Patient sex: M
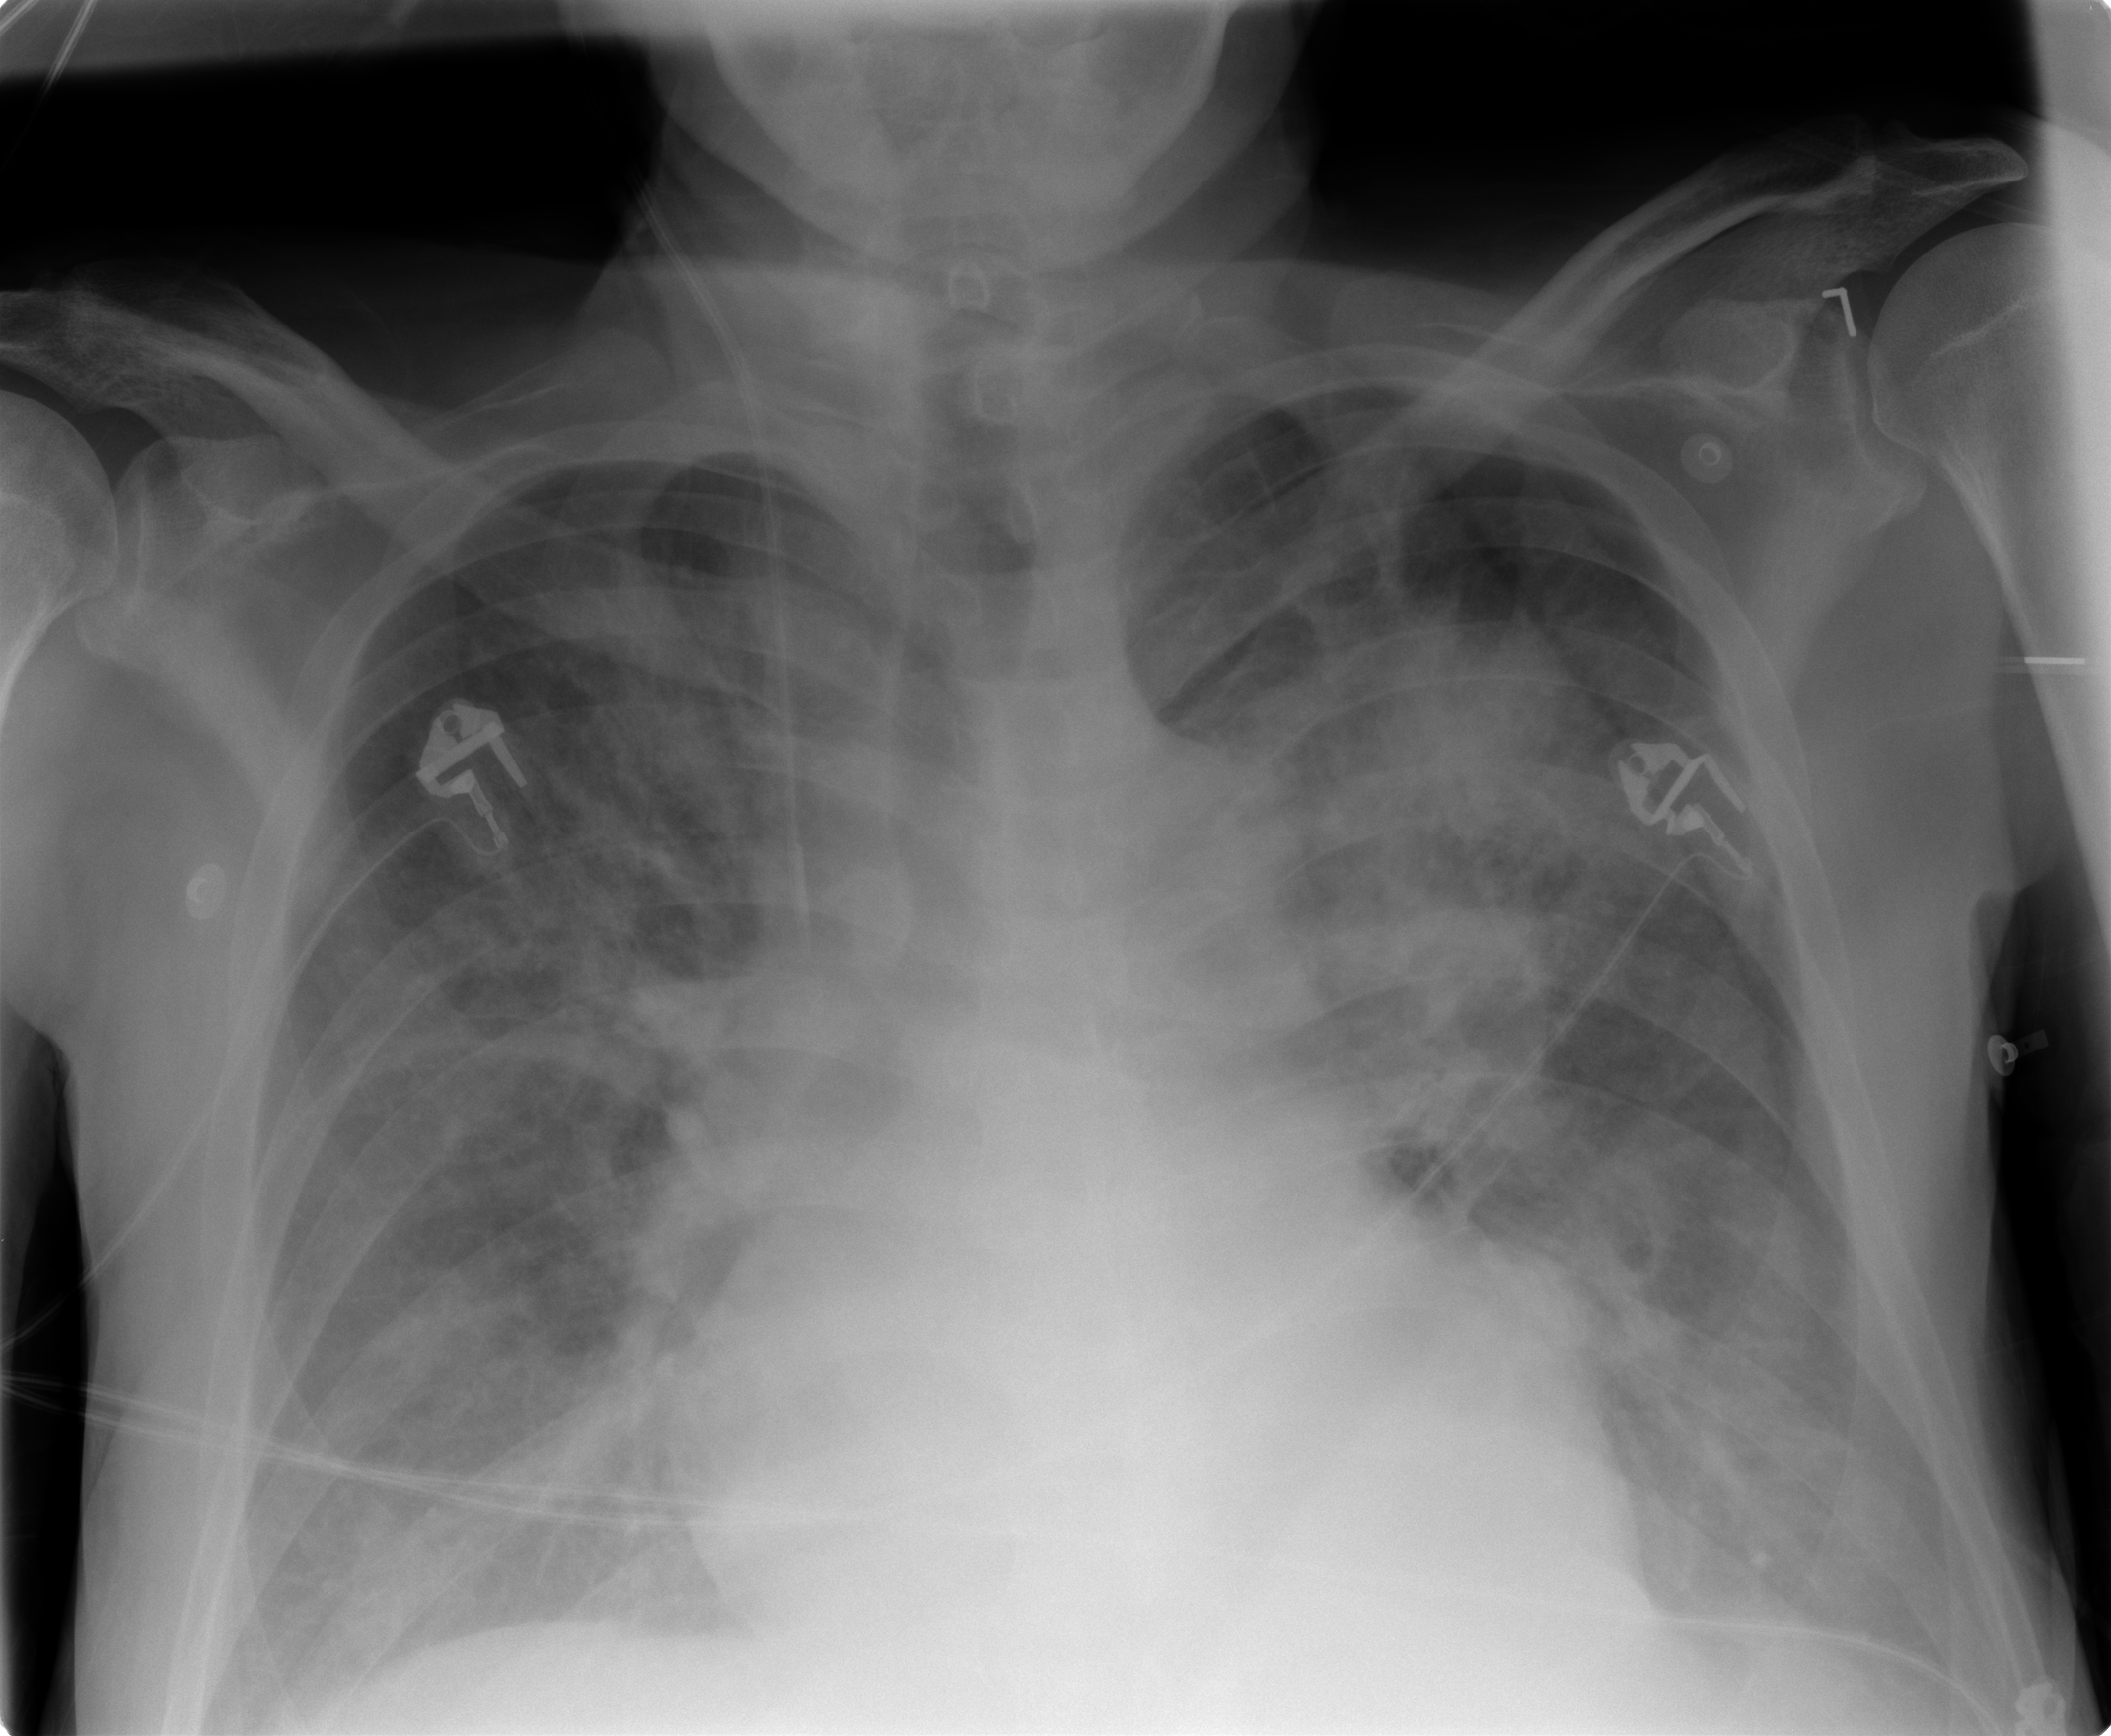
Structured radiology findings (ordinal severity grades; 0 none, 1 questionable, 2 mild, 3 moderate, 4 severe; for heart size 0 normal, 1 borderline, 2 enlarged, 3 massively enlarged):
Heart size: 0
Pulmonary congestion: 0
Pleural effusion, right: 1
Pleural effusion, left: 2
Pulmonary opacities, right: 3
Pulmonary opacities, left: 3
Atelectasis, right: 2
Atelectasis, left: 2